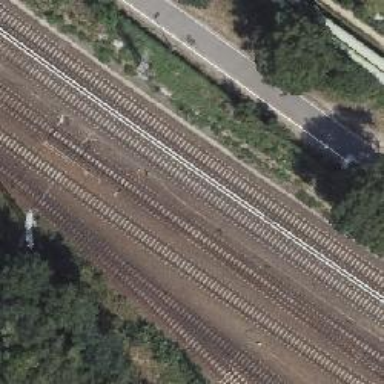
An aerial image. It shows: Railway signal.